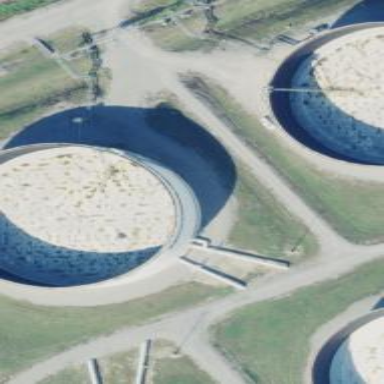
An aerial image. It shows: Storage tank which is man-made.